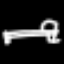
Label: bed